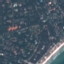
Label: Residential